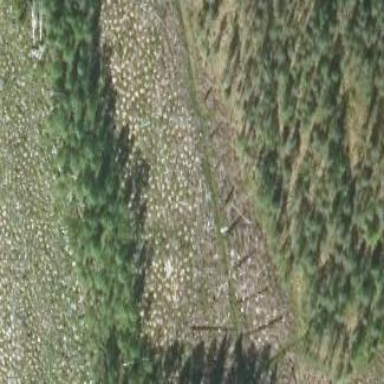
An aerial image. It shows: Woodland consisting mainly of needle-leaved trees.